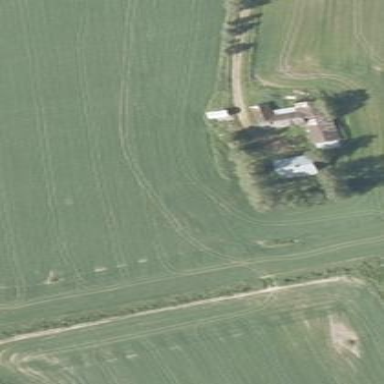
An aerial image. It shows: Farmyard area.